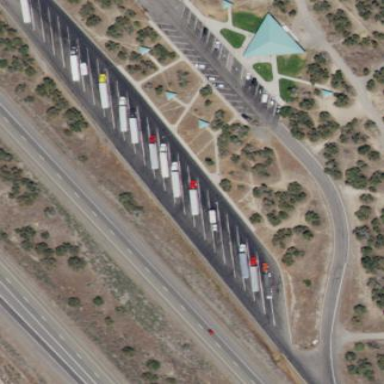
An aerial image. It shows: Rest area on the road.